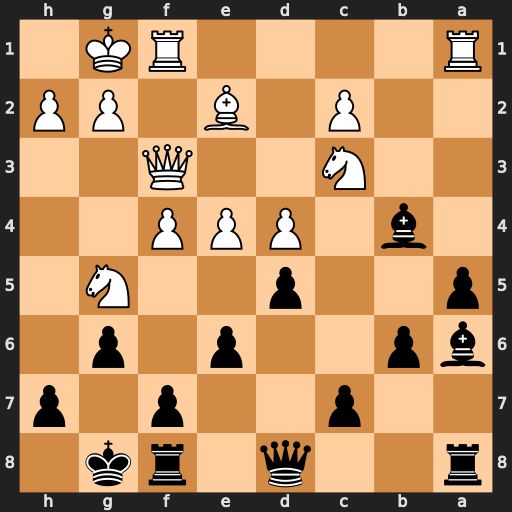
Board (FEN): r2q1rk1/2p2p1p/bp2p1p1/p2p2N1/1b1PPP2/2N2Q2/2P1B1PP/R4RK1
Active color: b
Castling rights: -
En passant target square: -
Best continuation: Bxc3 Qxc3 Bxe2